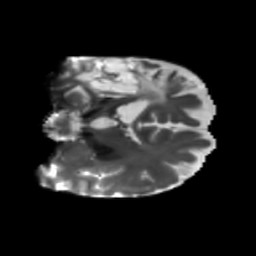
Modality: T2w
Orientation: coronal
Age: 56
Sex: female
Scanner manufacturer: siemens
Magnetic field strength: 3 T
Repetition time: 5.47 s
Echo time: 0.0854 s